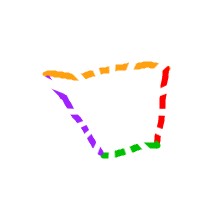
Shape: trapezoid